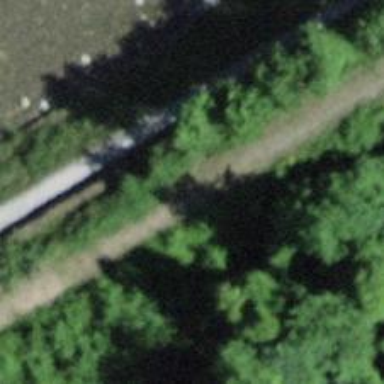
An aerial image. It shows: Dirt path.